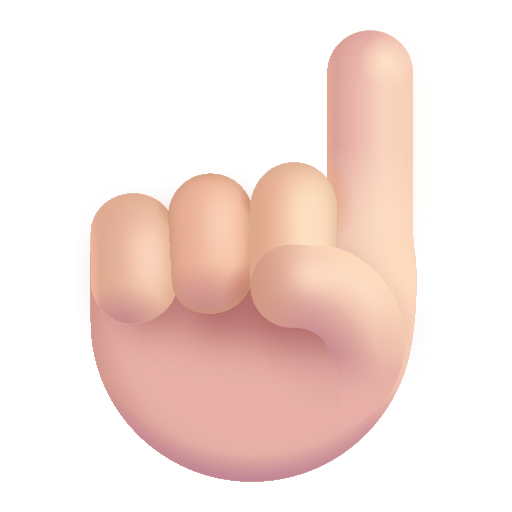
index pointing up color light